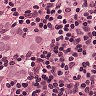
Metastatic tissue present: yes